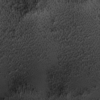
Label: not_dusty